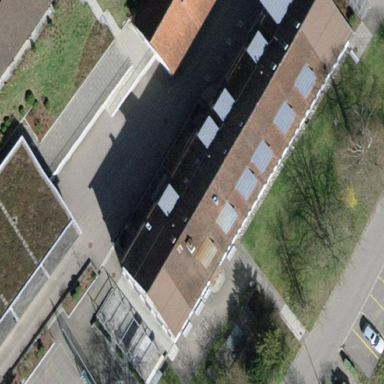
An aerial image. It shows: School building.